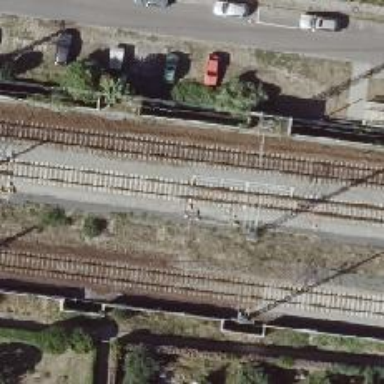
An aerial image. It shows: Railway switch with the turnout side on the left.